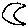
Label: moon